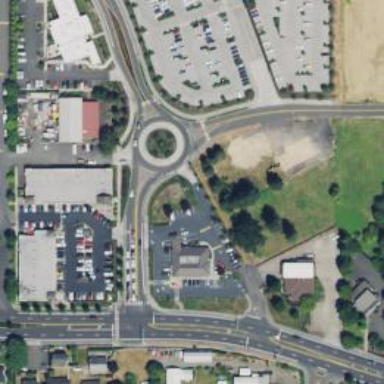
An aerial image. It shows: Tertiary road leading to roundabout junction.